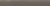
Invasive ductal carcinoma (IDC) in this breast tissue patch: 0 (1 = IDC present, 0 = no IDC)